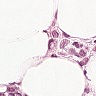
Metastatic tissue present: yes